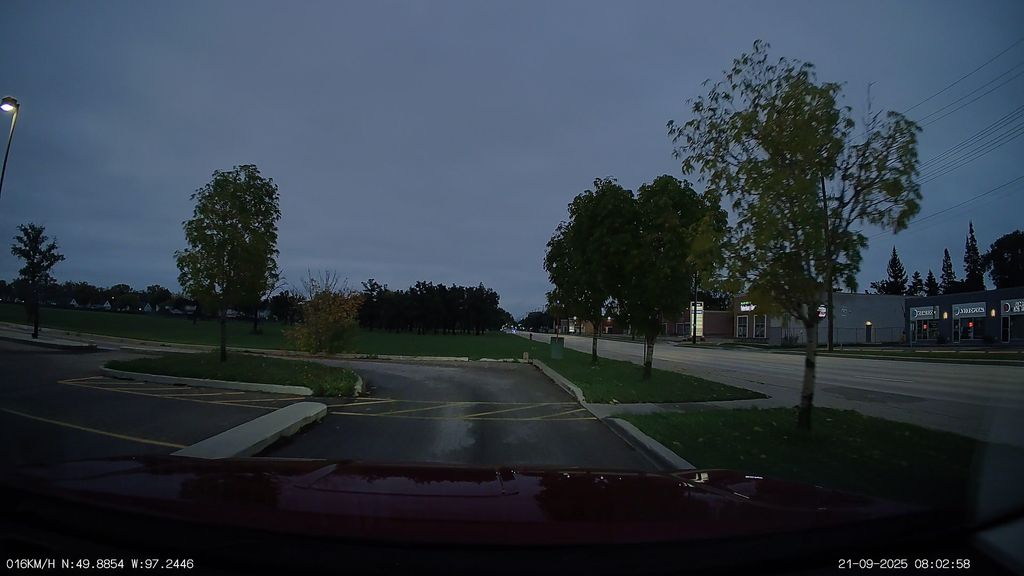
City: winnipeg